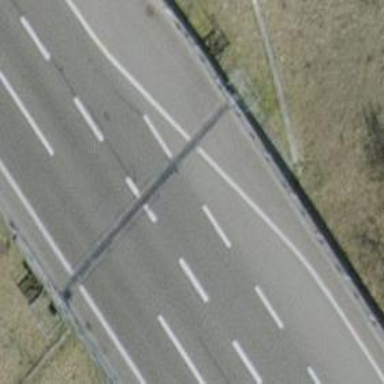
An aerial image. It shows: Bridge over motorway.